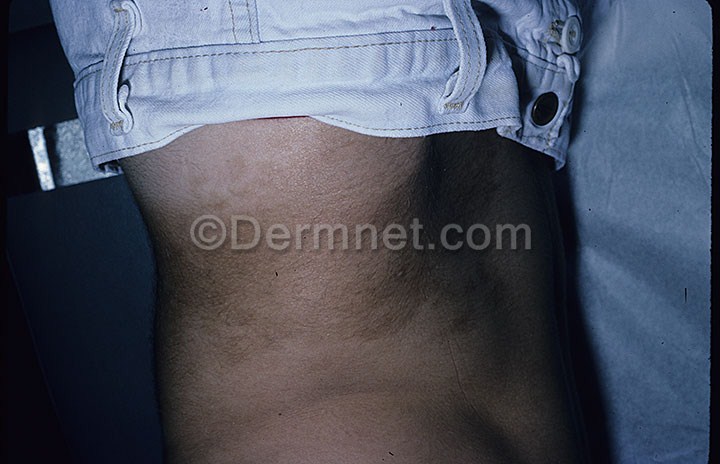
Disease: Melanoma Skin Cancer Nevi and Moles